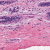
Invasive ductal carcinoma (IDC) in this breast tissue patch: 0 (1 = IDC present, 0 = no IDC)